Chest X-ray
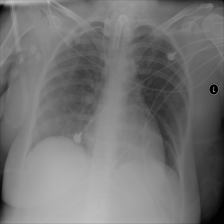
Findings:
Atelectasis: negative
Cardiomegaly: negative
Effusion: negative
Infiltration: negative
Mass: negative
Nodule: negative
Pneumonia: negative
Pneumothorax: negative
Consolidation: negative
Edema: negative
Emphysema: negative
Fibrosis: negative
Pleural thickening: negative
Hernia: negative